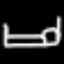
Label: bed